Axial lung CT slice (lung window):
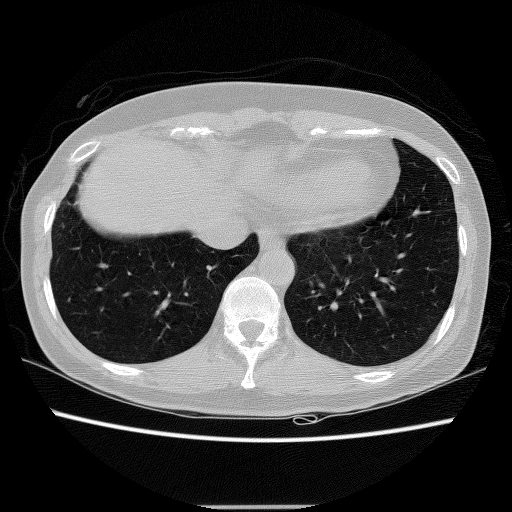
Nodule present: no